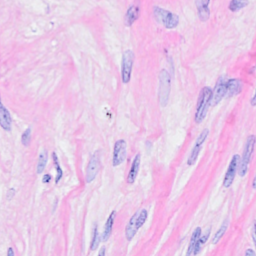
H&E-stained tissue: Breast